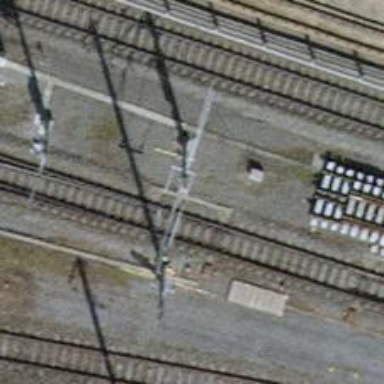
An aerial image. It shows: Single-track electrified railway with contact line.